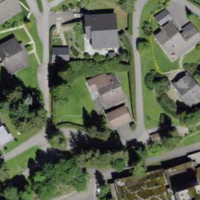
EUNIS habitat code: 55
Species observed at this site:
Achillea millefolium